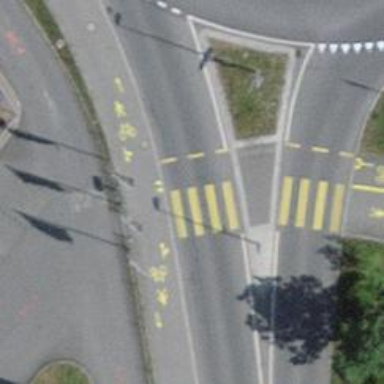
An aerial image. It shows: Kerb barrier.